Question: I am writing Jasmine unit tests for my app in Typescript and running them via Resharper. It is supposed to execute an action if the handler throws an exception:
'''
describe("Q Service Test", () => {
var q: ng.IQService;
var rootScope: ng.IRootScopeService;
beforeEach(inject(($q, $rootScope) => {
q = $q;
rootScope = $rootScope;
}));
it("Caught exceptions are handled properly", () => {
var state = 'ok';
q.when(1)
.then(() => {
throw new Error("test exception");
})
.catch(() => {
state = 'error';
});
rootScope.$digest();
expect(state).toBe('error');
});
});
'''
However, the test is failed:

Is it some strange behaviour of my testing environment / tools, or am I incorrectly using the promise mechanism itself?
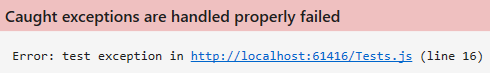
Answer: You are definitely using the promise mechanism , throwing a user-defined throw statement does not constitute to catching it as a promise rejection properly. As stated in the <URL> documentation:
> When comparing deferreds/promises to the familiar behavior of
try/catch/throw, think of as the keyword in JavaScript.
This also means that if you "catch" an error via a promise error
callback and you want to forward the error to the promise derived from
the current promise, you have to "rethrow" the error by returning a
rejection constructed via reject.
They are similar but not equivalents, to catch user-defined throw statements, you should use 'catch' statement blocks. While '$q' promises should only 'catch' rejected promises. Thus, in your case, returning a rejected a promise is the proper way of handling the process instead of throwing a user-defined exception.
<URL>
'''
describe('Q Service Test', function() {
var $q,
$rootScope;
beforeEach(inject(function(_$q_, _$rootScope_) {
$q = _$q_;
$rootScope = _$rootScope_;
}));
it('Rejected promises are handled properly', function() {
var state = 'ok';
$q.when(1)
.then(function() {
return $q.reject('rejected');
})
.catch(function() {
state = 'error';
});
$rootScope.$digest();
expect(state).toBe('error');
});
});
'''
The reason why your code behaves this way in the browser, is because Angular's '$q' implementation uses the 'try/catch' statement blocks in processing the promise queue. When any of the callbacks throw any errors, it catches the error itself, rejects it with the exception as a reason for rejection, afterwards it uses '$exceptionHandler' to log the error. I recommend you to simply return rejected promise.
As for the reason why the unit tests act this way is because of 'angular-mocks' implementation of the <URL>. The former creates a provider with different modes, the default angular-mocks implementation uses the 'rethrow' mode which in turn throws the exception instead of logging it. If you want to have your unit tests behave the same way as how the default application's '$exceptionHandler' then you can set the mode to ''log''.
<URL>
'''
describe('Q Service Test', function() {
var $q,
$rootScope;
beforeEach(module('ng', function($exceptionHandlerProvider) {
$exceptionHandlerProvider.mode('log');
}));
beforeEach(inject(function(_$q_, _$rootScope_) {
$q = _$q_;
$rootScope = _$rootScope_;
}));
it('Caught exceptions are handled properly', function() {
var state = 'ok';
$q.when(1)
.then(function() {
throw new Error();
})
.catch(function() {
state = 'error';
});
$rootScope.$digest();
expect(state).toBe('error');
});
});
'''